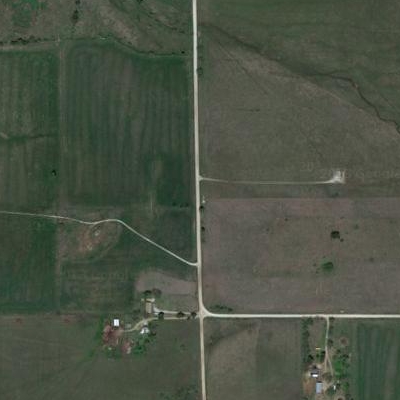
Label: Grass